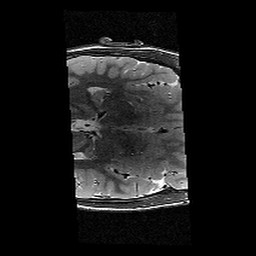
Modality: T2w
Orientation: axial
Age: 12
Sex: male
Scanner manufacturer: siemens
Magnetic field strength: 3 T
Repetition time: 9.23 s
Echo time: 0.067 s